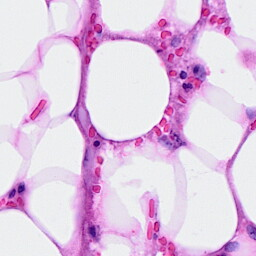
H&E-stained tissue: Breast